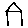
Label: house